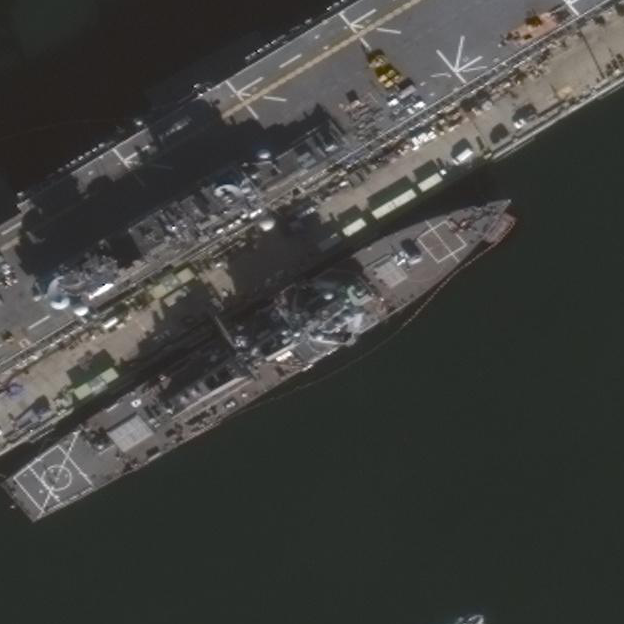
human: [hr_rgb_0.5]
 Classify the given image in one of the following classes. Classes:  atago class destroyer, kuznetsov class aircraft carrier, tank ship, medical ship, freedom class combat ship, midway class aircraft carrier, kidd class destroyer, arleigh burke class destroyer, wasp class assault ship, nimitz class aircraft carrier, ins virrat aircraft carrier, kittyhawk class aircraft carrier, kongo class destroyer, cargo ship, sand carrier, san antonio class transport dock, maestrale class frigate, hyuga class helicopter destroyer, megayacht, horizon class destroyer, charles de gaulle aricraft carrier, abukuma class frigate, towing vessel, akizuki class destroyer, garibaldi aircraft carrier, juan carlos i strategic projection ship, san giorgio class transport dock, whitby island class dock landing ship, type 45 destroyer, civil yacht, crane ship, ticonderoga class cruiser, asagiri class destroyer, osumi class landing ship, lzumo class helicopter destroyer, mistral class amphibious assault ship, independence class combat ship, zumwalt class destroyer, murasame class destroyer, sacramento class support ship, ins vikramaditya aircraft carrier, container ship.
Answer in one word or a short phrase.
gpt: Arleigh Burke class destroyer